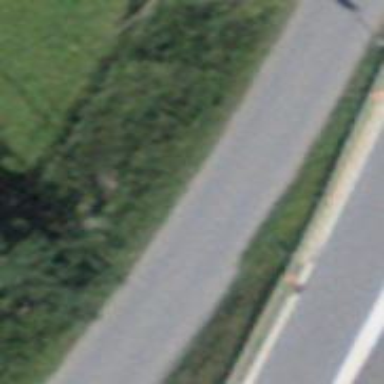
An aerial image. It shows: Asphalt road classified as primary highway.